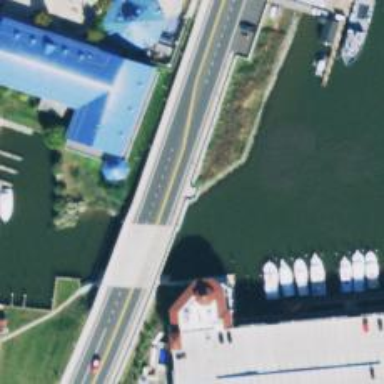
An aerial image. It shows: Footway on bridge.